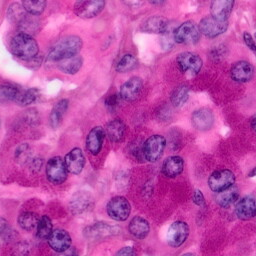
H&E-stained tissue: Pancreatic